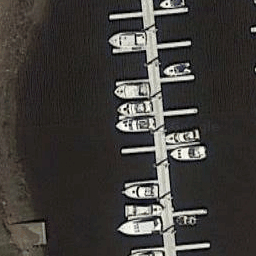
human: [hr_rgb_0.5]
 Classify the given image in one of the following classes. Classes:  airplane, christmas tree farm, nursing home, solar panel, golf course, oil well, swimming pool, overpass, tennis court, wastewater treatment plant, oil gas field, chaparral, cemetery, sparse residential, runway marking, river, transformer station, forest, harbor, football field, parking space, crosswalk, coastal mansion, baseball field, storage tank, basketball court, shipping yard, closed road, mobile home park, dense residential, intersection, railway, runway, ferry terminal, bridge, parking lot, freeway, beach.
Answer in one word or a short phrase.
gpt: harbor